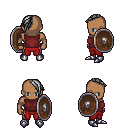
a pixel art fantasy rpg character, male body template, human, dark skin, maroon sleeveless shirt, red pants, gray long mohawk hairstyle, metal boots, shield, four views (front, back, left, right), 2x2 character sprite sheet, small pixel art, hard edges, no anti-aliasing